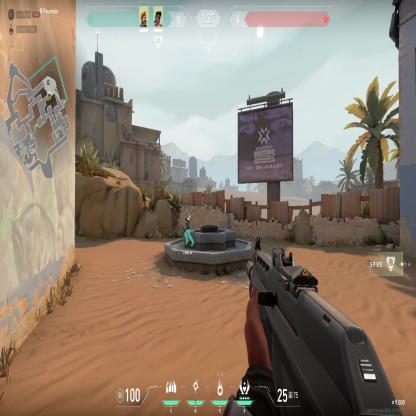
Label: teammate